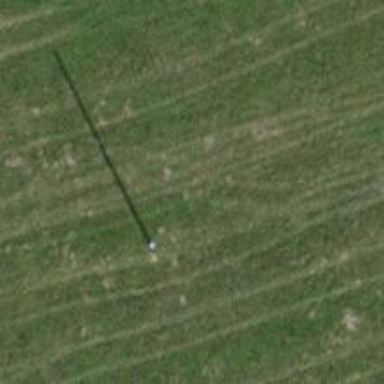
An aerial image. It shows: Power pole.